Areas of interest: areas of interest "Beijing Kyoto Children's Hospital"
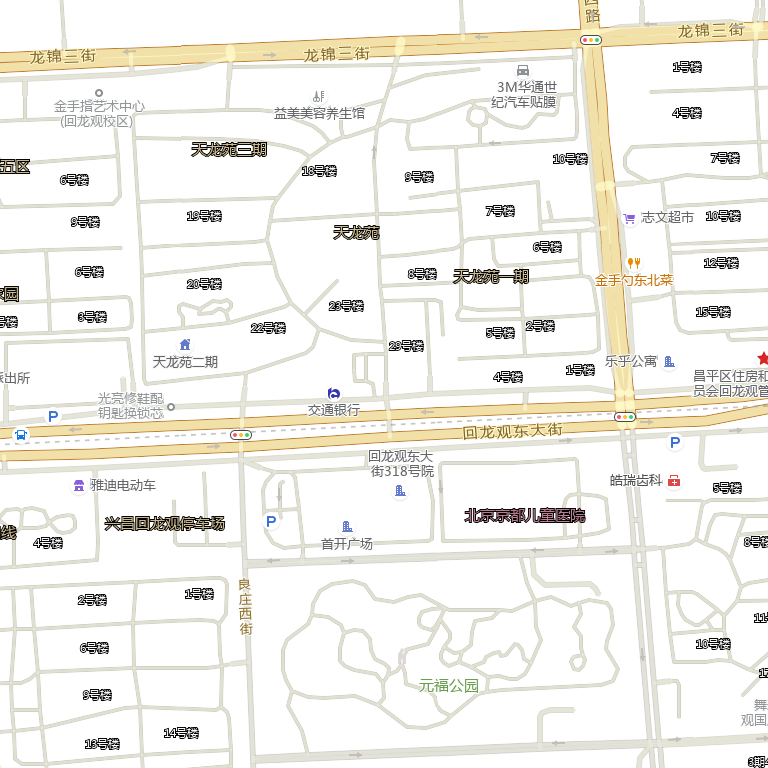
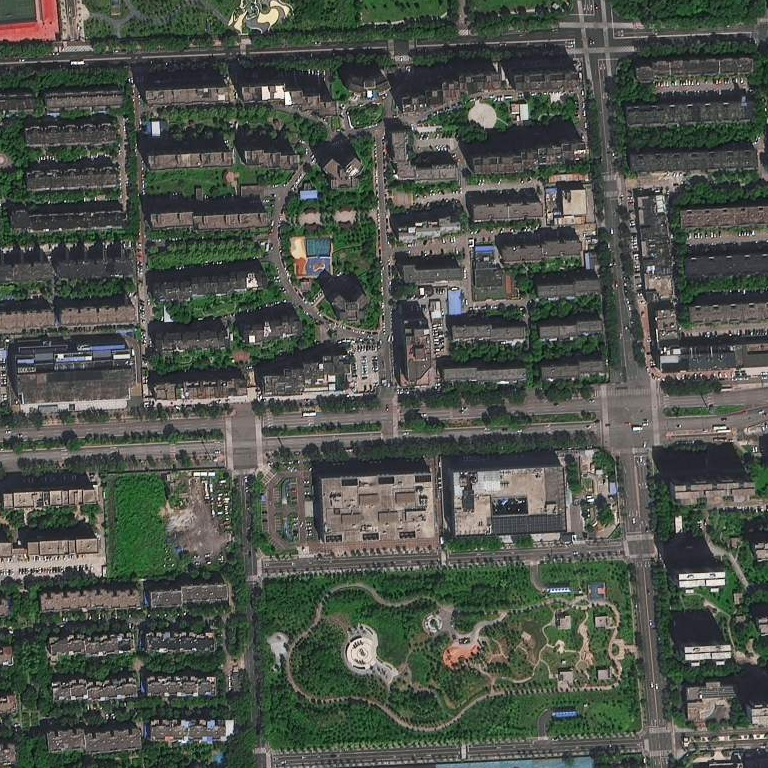